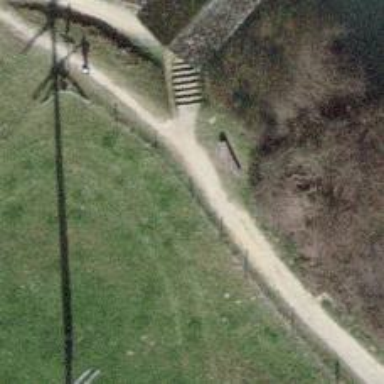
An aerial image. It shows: Set of steps on the road.